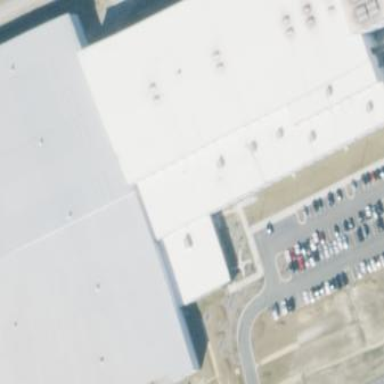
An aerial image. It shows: Industrial building.